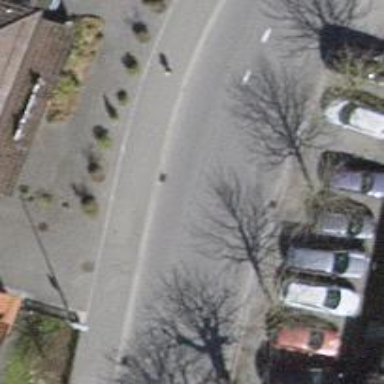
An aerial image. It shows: Secondary road with asphalt surface and sidewalks on both sides.